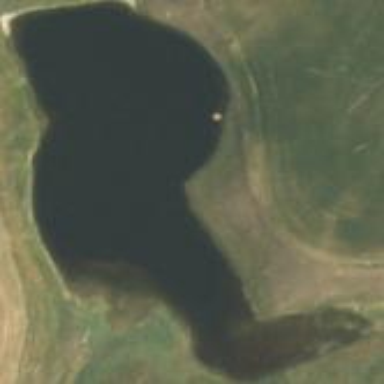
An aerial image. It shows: Reservoir area.